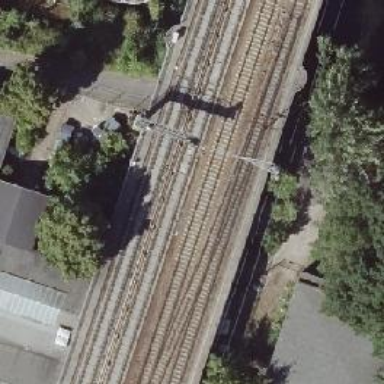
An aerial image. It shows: Railway signal.